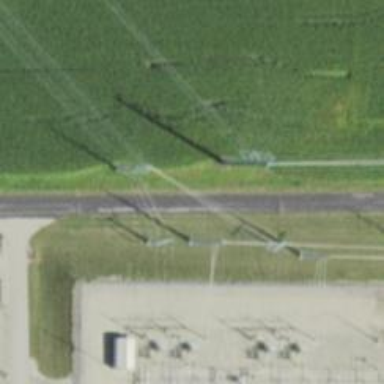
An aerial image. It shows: Power tower.